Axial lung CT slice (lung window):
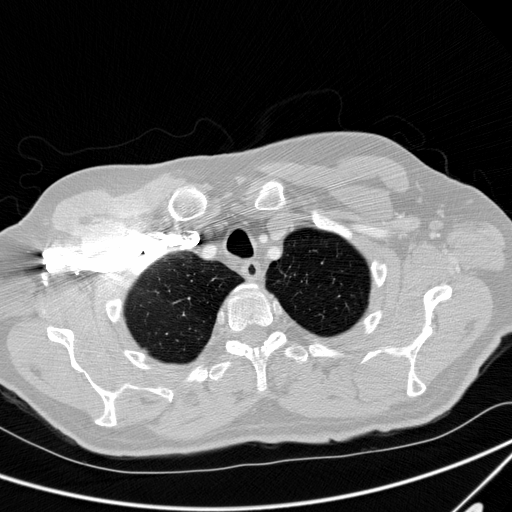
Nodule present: no